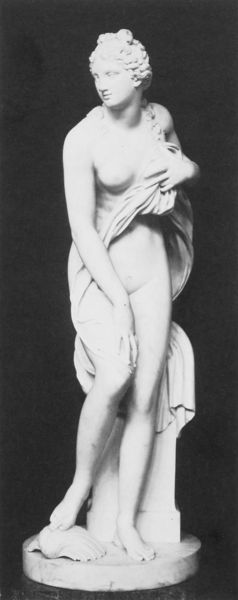
Titel: Venus, aus den Wogen aufsteigend
Künstler: Johan Tobias Sergel
Schlagwörter: akt, hand, nackt, schatten, weiß, mädchen, brust, busen, frau, grau, marmor, blick, tuch, arm, falten, sockel, hände, figur, locken, renaissance, skulptur, statue, brüste, bildhauerei, kontrapost, knie, stola, antike, jungfrau, göttin, entblöst, griechen, griechisch, griechenland, venus, muschel, grichenland, nackzt